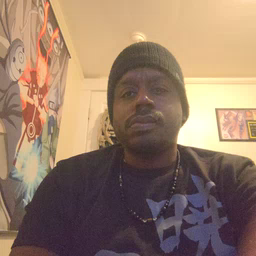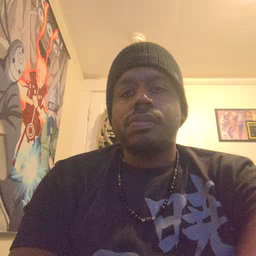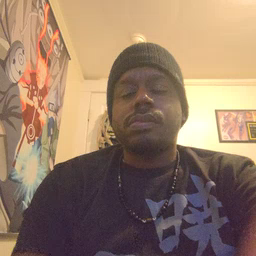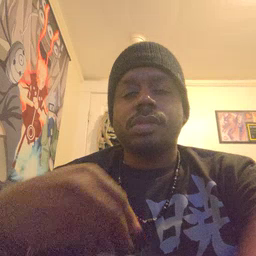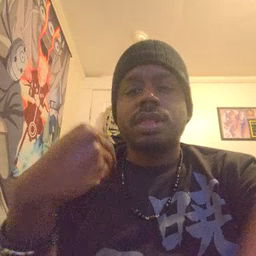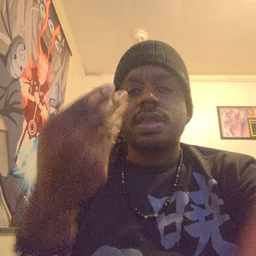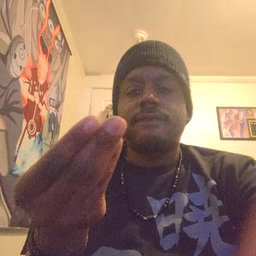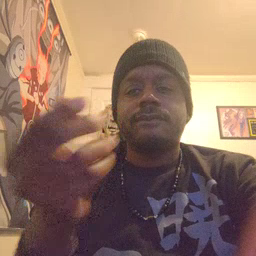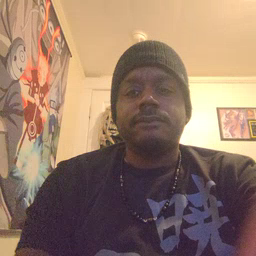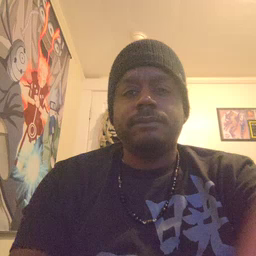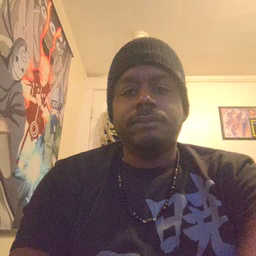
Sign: give